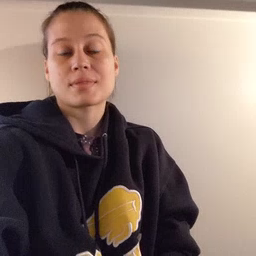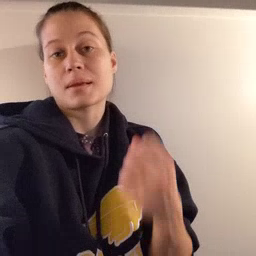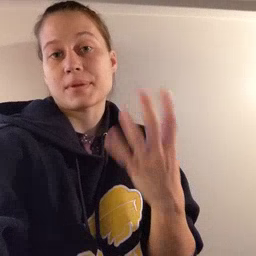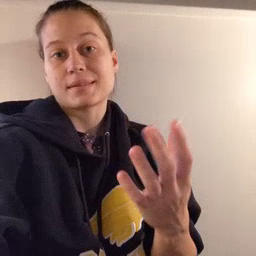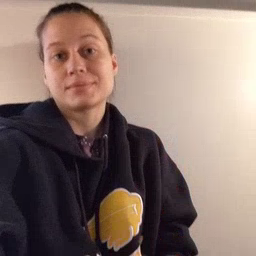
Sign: many